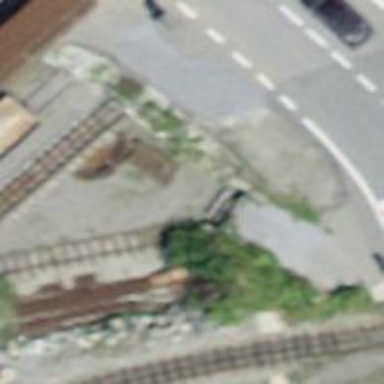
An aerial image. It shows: Narrow-gauge preserved railway siding.